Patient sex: M
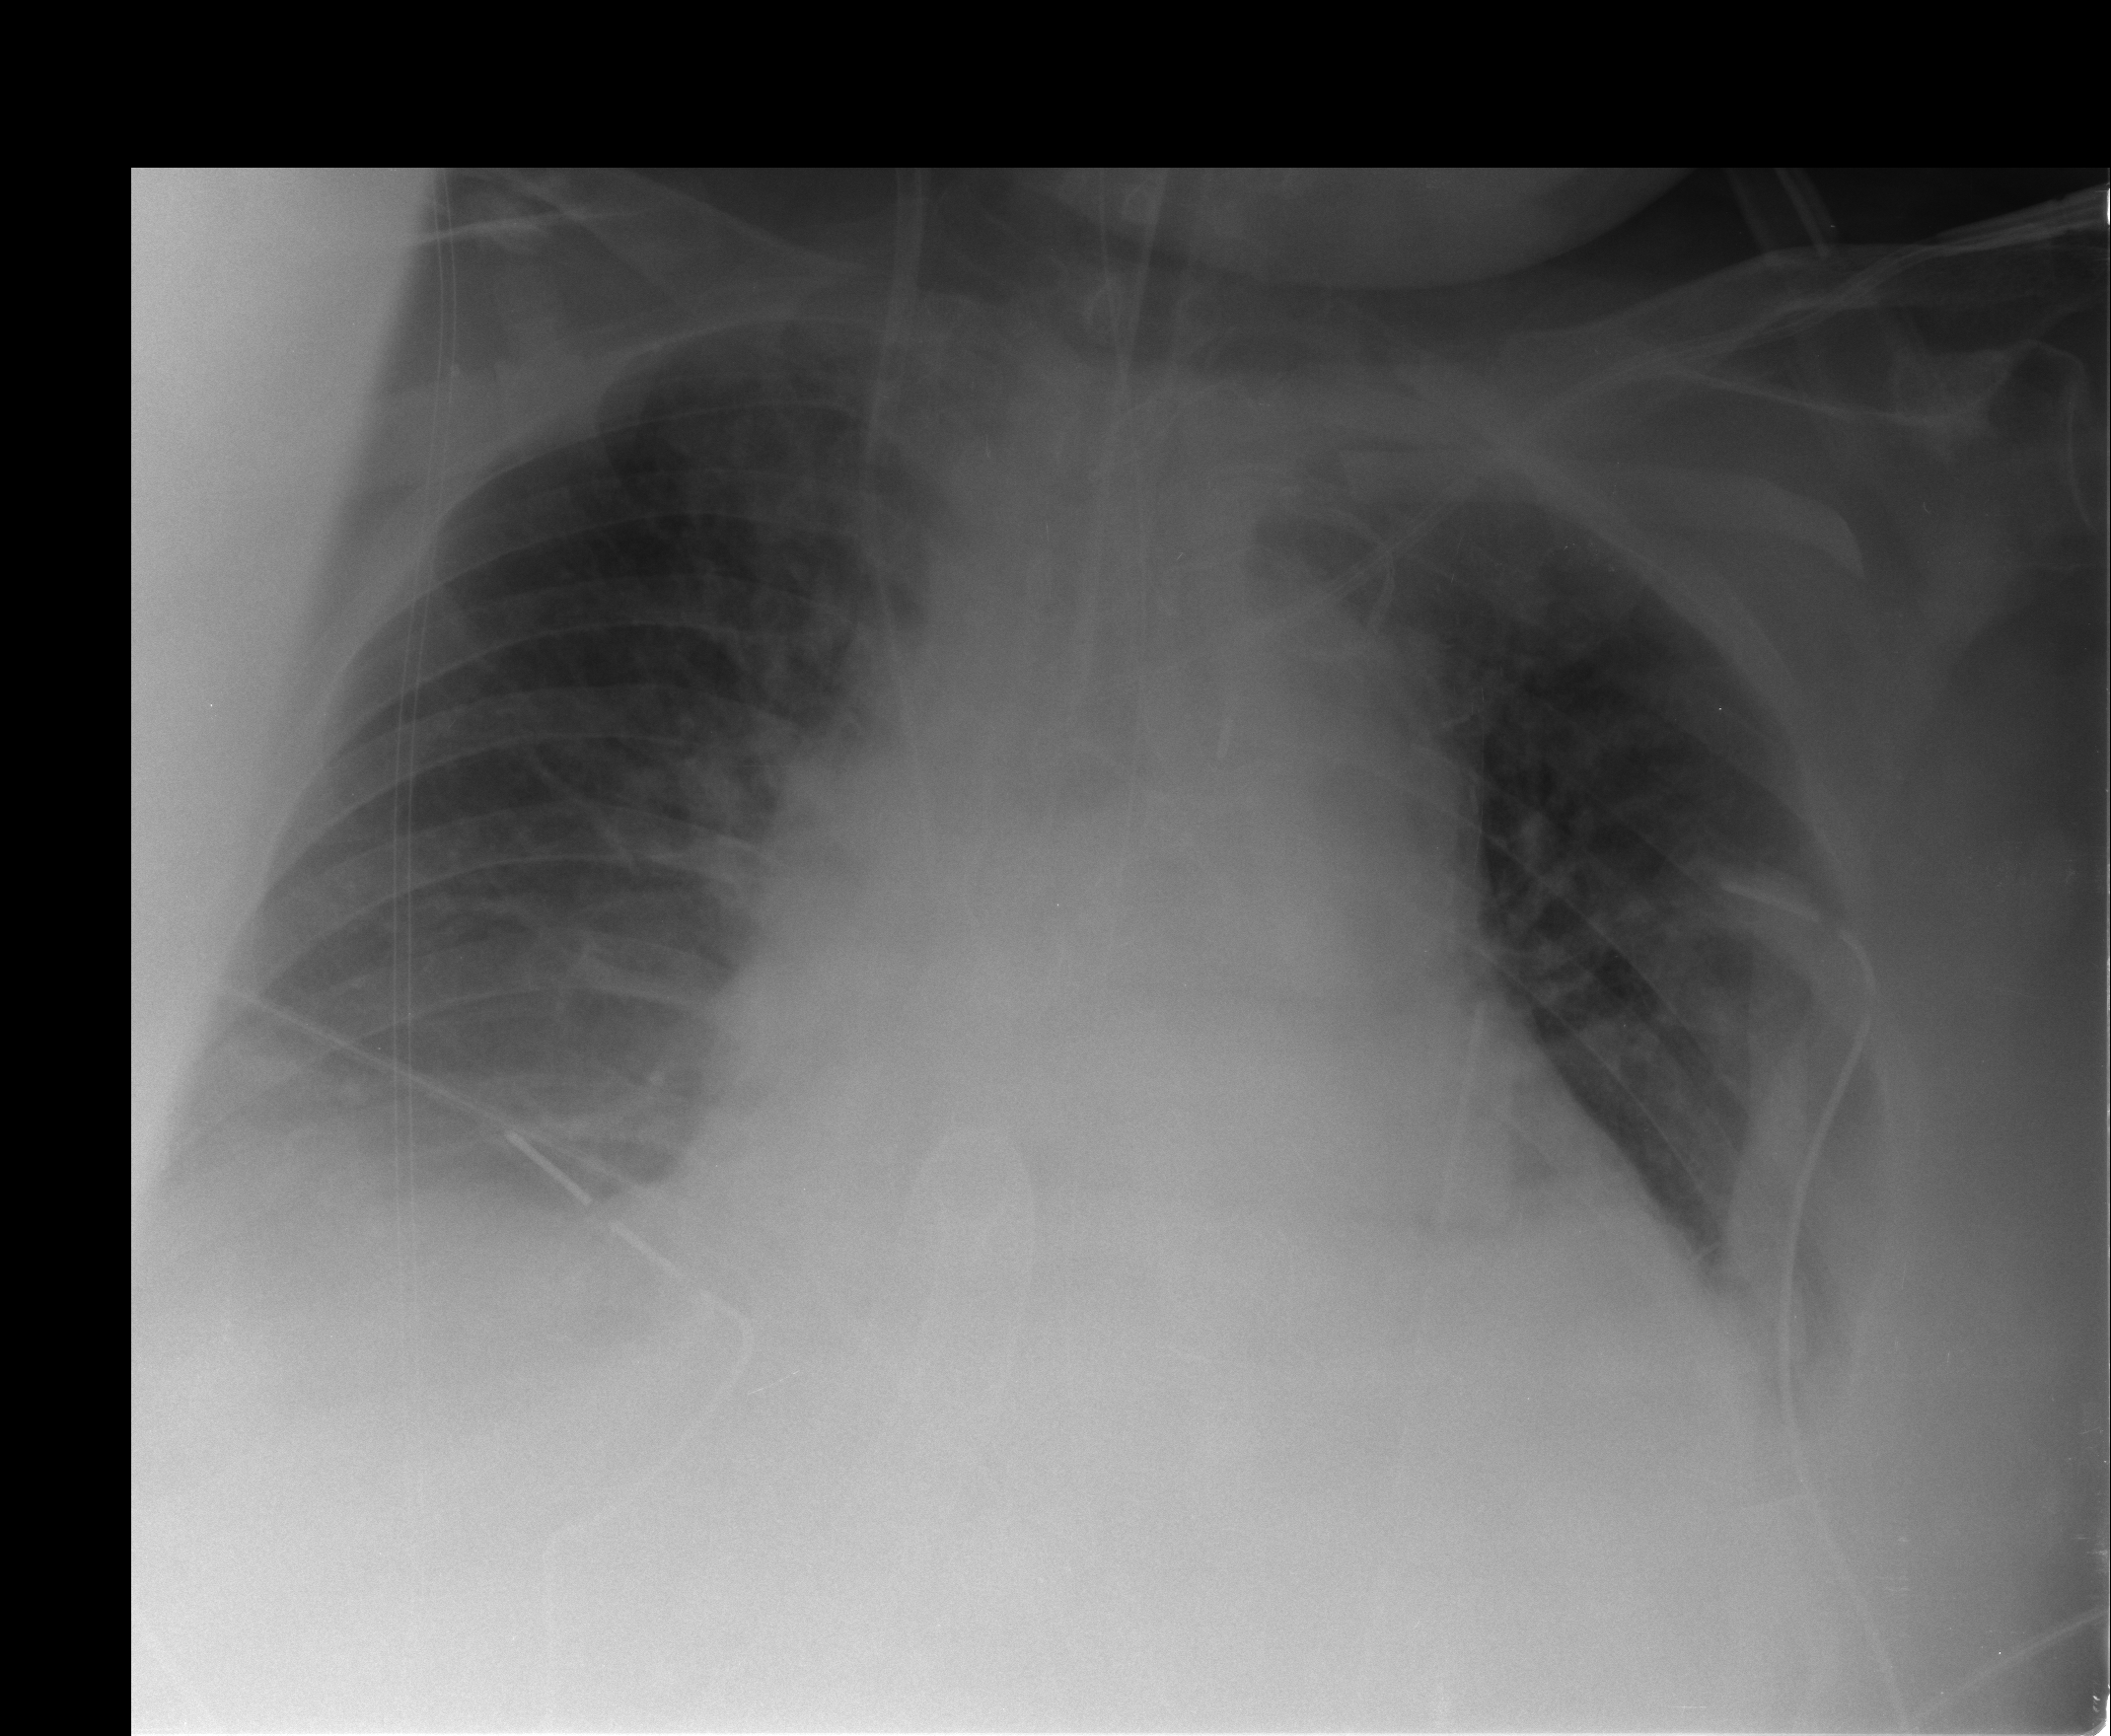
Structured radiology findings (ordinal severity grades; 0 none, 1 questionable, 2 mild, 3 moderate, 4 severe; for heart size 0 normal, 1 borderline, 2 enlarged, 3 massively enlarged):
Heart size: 3
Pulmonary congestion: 1
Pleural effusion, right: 2
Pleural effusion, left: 2
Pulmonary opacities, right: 0
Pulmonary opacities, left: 0
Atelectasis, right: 2
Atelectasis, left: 2